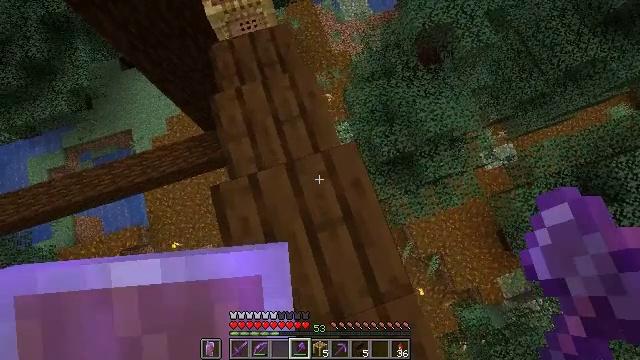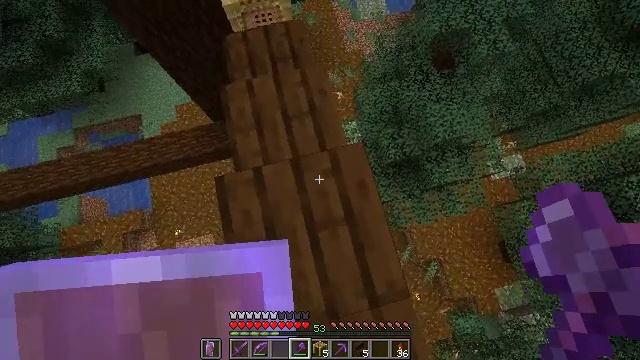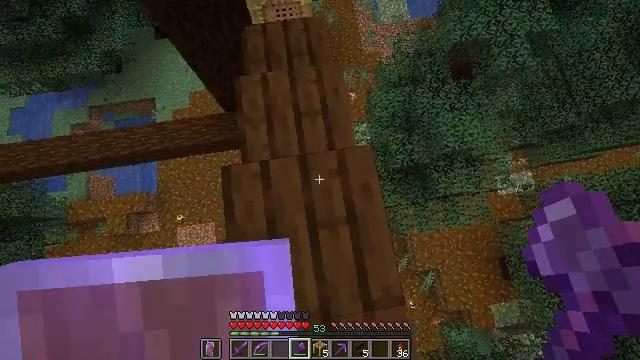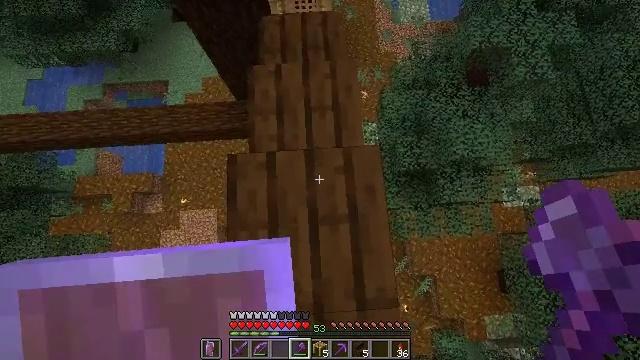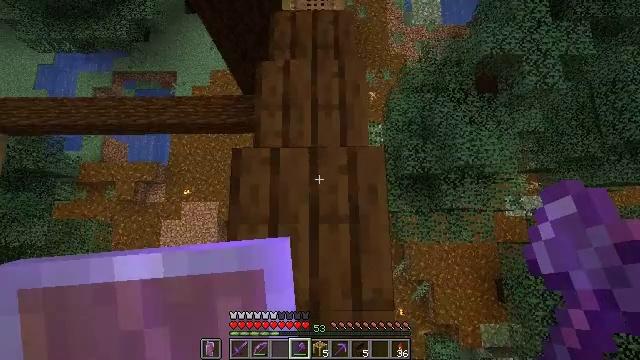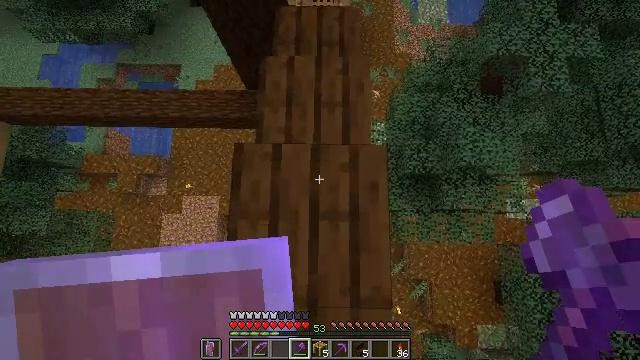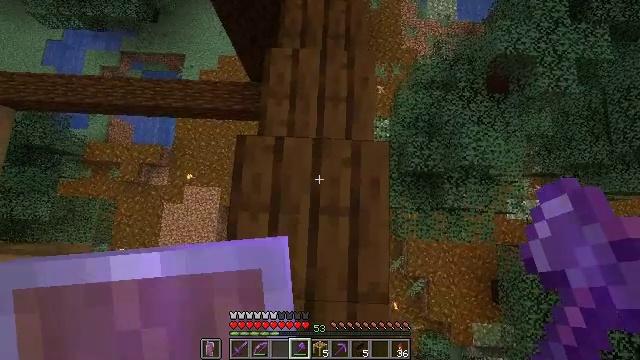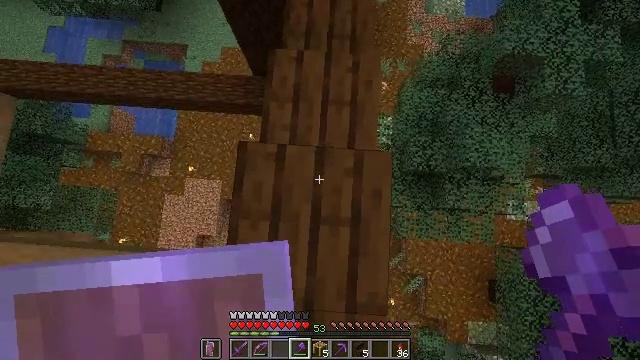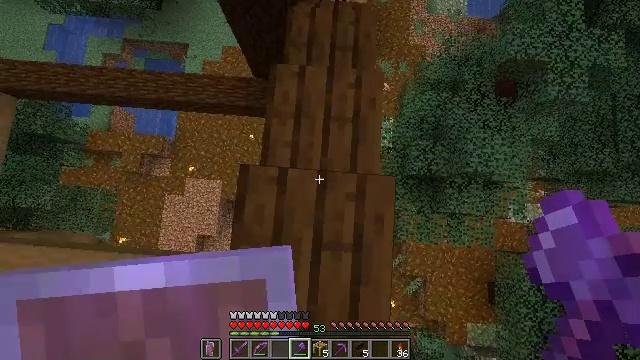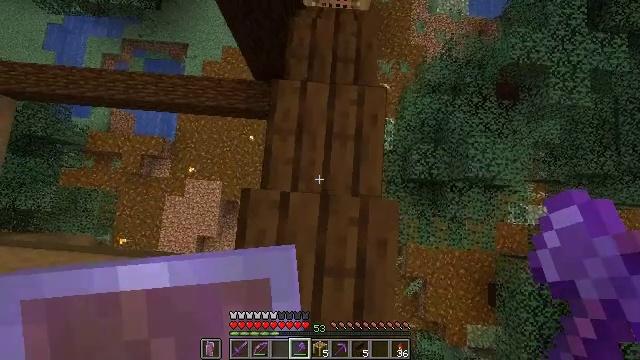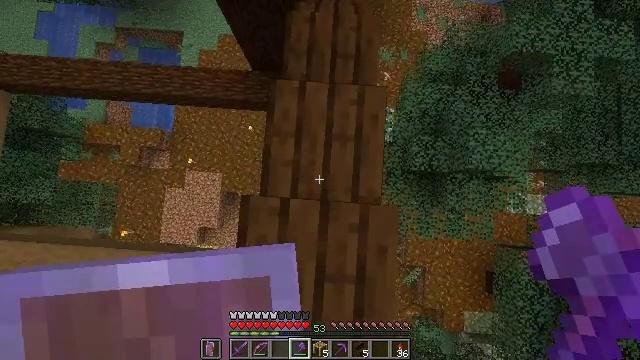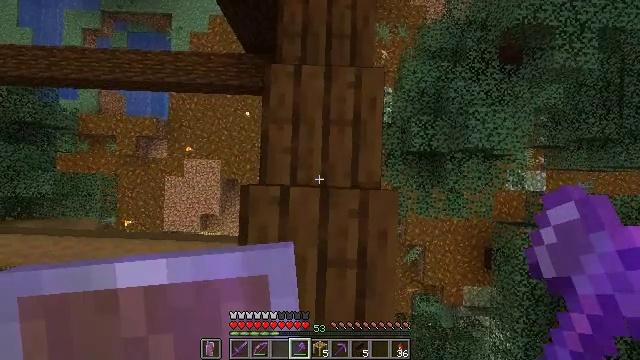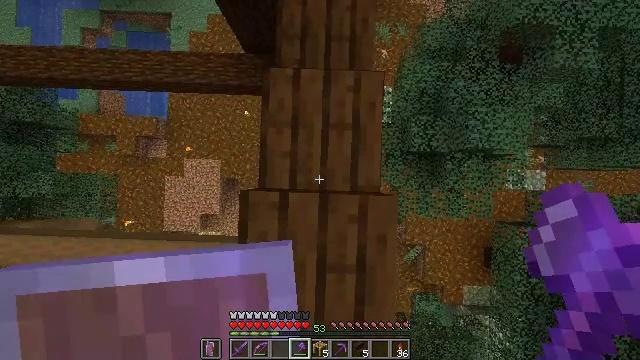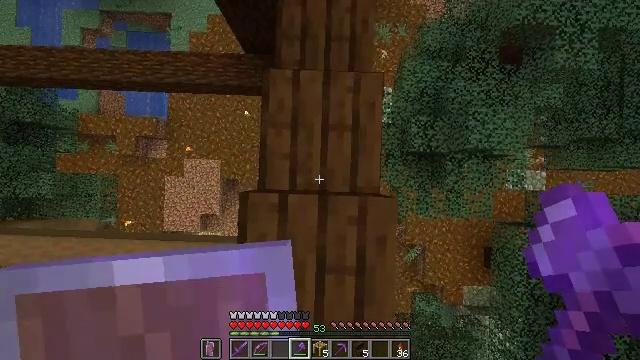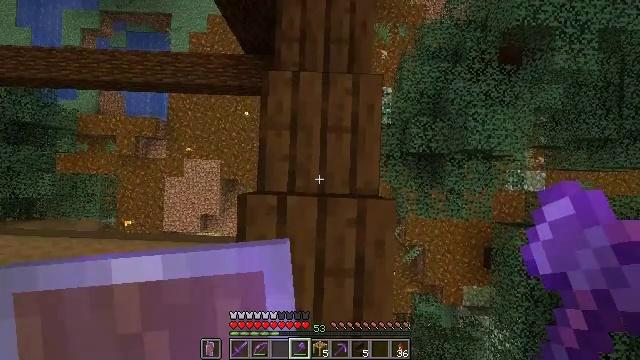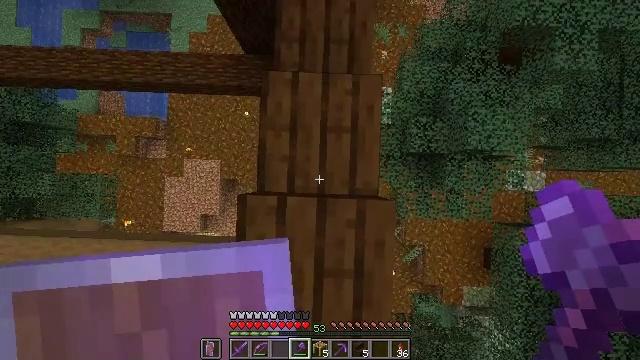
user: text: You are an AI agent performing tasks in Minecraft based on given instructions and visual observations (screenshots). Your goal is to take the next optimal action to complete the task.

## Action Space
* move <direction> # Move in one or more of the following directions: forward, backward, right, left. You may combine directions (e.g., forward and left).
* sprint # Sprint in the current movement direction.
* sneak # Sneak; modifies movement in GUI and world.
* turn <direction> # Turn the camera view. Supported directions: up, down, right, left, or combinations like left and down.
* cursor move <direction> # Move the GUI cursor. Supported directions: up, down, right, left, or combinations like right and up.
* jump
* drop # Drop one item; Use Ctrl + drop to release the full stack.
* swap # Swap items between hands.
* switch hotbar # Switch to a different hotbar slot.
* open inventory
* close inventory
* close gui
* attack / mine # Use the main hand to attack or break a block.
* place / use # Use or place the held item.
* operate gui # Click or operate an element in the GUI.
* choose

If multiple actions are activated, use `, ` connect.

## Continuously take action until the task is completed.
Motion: motion action
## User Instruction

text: Gather dark oak slab from the structure.
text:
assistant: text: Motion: turn left
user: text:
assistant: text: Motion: turn left
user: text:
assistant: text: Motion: turn left
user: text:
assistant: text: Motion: turn left
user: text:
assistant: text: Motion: turn left
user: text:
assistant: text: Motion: turn left and down
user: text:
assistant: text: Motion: move forward, turn left and down
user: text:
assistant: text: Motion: move forward
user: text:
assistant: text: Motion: move forward
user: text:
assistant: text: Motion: turn down
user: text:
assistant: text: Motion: turn right and down
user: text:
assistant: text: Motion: no_op
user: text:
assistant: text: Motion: no_op
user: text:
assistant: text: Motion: no_op
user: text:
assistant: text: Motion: no_op
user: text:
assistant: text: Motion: no_op
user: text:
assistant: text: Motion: no_op
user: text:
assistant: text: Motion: no_op
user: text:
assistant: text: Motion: no_op
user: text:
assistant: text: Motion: no_op
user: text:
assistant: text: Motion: no_op
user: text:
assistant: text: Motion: no_op
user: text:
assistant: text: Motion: no_op
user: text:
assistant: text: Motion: move forward
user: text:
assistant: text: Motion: move forward
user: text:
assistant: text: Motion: no_op
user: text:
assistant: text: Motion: no_op
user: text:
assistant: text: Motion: no_op
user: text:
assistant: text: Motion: no_op
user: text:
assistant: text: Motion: no_op